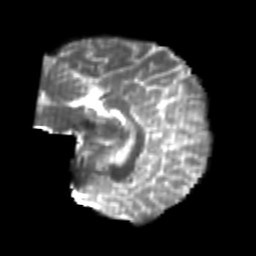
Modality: T2w
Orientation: sagittal
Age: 22
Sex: male
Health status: healthy
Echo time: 0.074 s